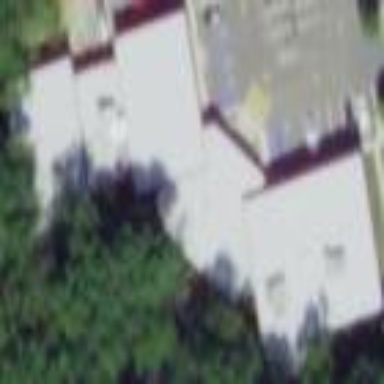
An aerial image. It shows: Building that serves as library.